Question: I need to achieve something like this with Epplus.

Can someone guide me with the code I need to use.
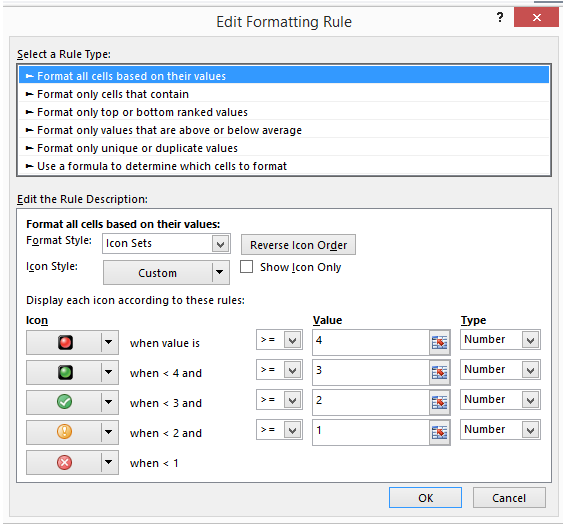
Answer: Following is the code to do exactly what you want but it is for three icon set you can change it based on your icons. I'm setting red color arrow if value is greater than 4,yellow color arrow if value is between 1 and 4 and, finally, green color if it is less than 1. Just change "AddThreeIconSet" to your icons. You should get the idea with this.
'''
for (int j = 2; j <= 9; j++) // Loop through columns
{
for (int i = 3; i <= 12; i++) // Loop through rows
{
// gets only the current cell as range
ExcelRange rng = worksheet.Cells[i, j, i, j];
ExcelAddress address = new ExcelAddress(rng.Address);
// Get the value of the current cell
if(Convert.ToDouble(worksheet.Cells[i, j].Value) >= 4.0)
{
var v = worksheet.ConditionalFormatting.AddThreeIconSet(address, eExcelconditionalFormatting3IconsSetType.Arrows);
v.Reverse = true;
v.Icon1.Type = eExcelConditionalFormattingValueObjectType.Num;
}
else if (Convert.ToDouble(workSheet.Cells[i, j].Value) > 1.0 && Convert.ToDouble(workSheet.Cells[i, j].Value) < 4.0)
{
var v = worksheet.ConditionalFormatting.AddThreeIconSet(address , eExcelconditionalFormatting3IconsSetType.Arrows);
v.Icon3.Type = eExcelConditionalFormattingValueObjectType.Num;
}
else if (Convert.ToDouble(workSheet.Cells[i, j].Value) < 1.0)
{
var v = worksheet.ConditionalFormatting.AddThreeIconSet(address , eExcelconditionalFormatting3IconsSetType.Arrows);
v.Icon2.Type = eExcelConditionalFormattingValueObjectType.Num;
}
}
}
'''